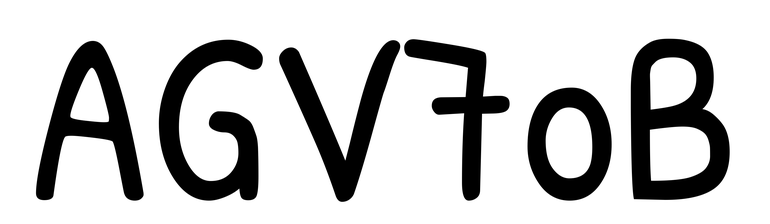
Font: PatrickHand-Regular